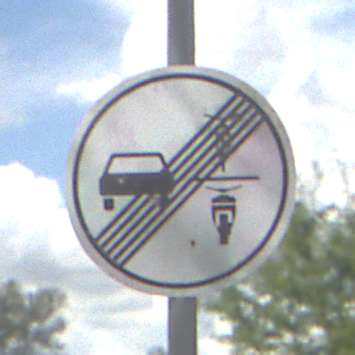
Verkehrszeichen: EndeVerbotUeberholenEinspurigeFahrzeuge
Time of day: Midday
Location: Outdoor (Nature)
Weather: PartlyCloudy
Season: NotSpecified
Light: Natural